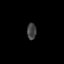
Tissue: skin
Cell type: Epithelial cells
Senescence score: 0.1937
Nuclear area (px): 149
Mean DAPI intensity: 64.55